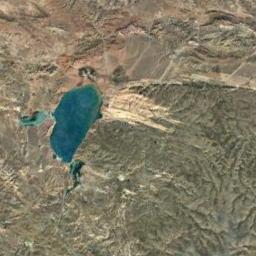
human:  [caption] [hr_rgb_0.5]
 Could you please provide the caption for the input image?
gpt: The lakes in the picture vary in size .

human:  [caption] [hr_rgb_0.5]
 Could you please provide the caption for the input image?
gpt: The three lakes lie in a mountainous area and the water is blue .

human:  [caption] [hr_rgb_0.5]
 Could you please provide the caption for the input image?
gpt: The blue lake is in the middle of a brown desert .

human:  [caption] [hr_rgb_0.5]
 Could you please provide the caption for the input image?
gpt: The ground is rough around the lake .

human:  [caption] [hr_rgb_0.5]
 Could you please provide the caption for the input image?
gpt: An irregularly shaped blue lake surrounded by yellow-brown mountains .